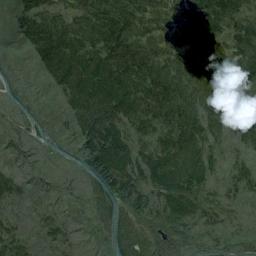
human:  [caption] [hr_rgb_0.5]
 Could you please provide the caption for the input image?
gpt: The white cloud is above green land and a river .

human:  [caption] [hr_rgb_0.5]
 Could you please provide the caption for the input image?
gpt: There is a layer of floating clouds on the sea .

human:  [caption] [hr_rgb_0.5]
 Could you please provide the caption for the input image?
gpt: The cumulus clouds are located above the land covered by dense vegetation and a river goes the land .

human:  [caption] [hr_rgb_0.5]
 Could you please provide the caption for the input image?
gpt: White clouds are in the air and clouds are cast on the green earth .

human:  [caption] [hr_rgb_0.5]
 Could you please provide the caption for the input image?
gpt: One piece of thick white cloud over a green land .